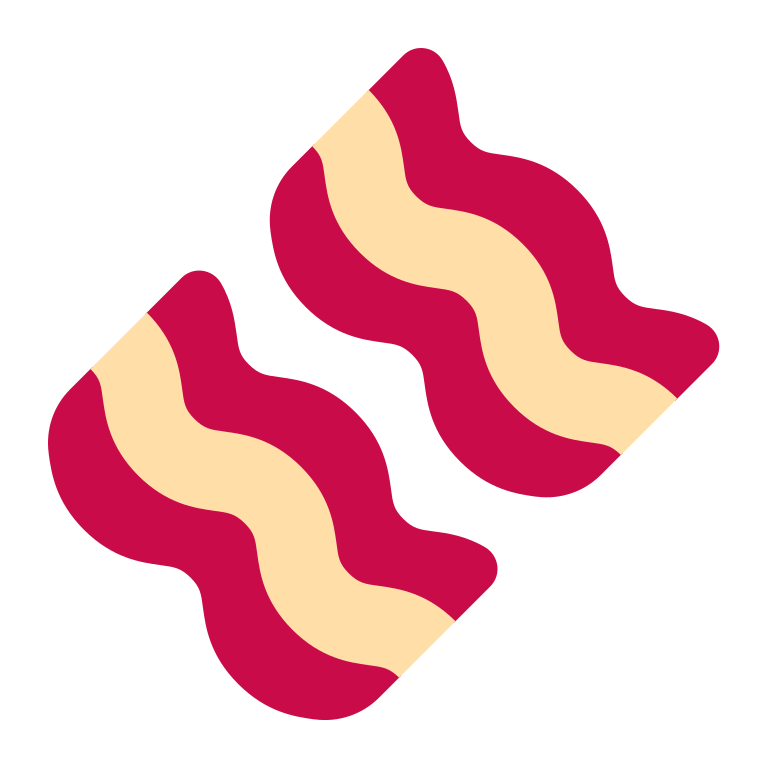
bacon flat